【题型】解答题　【知识点】函数　【难度】easy
如图，在平面直角坐标系$xOy$中，直线$l$上有一点$A(3,2)$，将点$A$先向左平移3个单位，再向下平移4个单位得到点$B$，点$B$恰好在直线$l$上.

(1)写出点$B$的坐标，并求出直线$l$的表达式；

(2)如果点$C$在$y$轴上，且$\angle ABC=\angle ACB$，求点$C$的坐标．
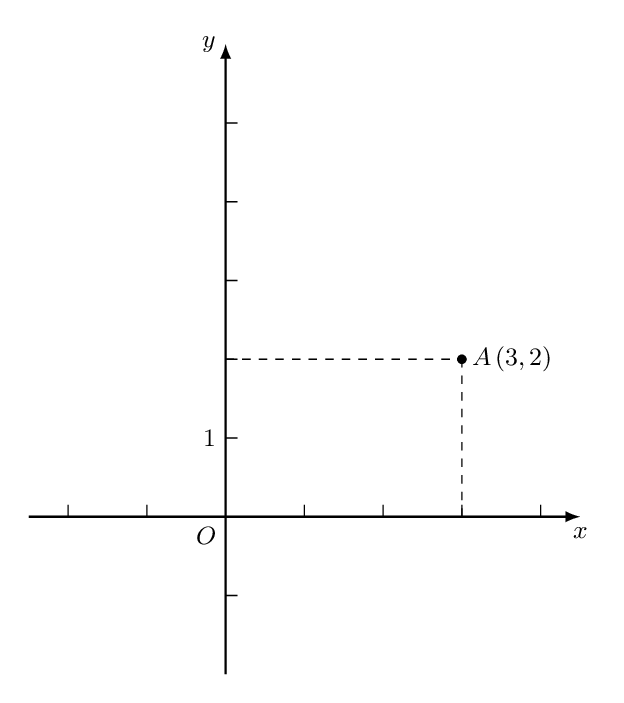
【解答】
【答案】(1)$B(0,-2)$，$y=\frac{4}{3}x-2$

(2)$C(0,6)$

【知识点】三线合一、写出直角坐标系中点的坐标、求点沿$x$轴、$y$轴平移后的坐标、求一次函数解析式

【分析】(1)根据平移的性质即可得到点$B$的坐标，根据$A$、$B$两点的坐标，利用待定系数法即可求出直线$l$的表达式；

(2)根据等腰三角形的性质，得到$BO=CO$，根据点$O$的坐标和$BO$的长度，即可求出点$C$的坐标．

【详解】（1）解：设$B(m,n)$

$\because A(3,2)$，且点$A$先向左平移$3$个单位，再向下平移$4$个单位得到点$B$，

$\therefore m=3-3=0$，$n=2-4=-2$，

$\therefore B(0,-2)$．

设直线$l$的表达式为：$y=kx+b$，

$\because A(3,2)$，$B(0,-2)$在直线$l$上，

$\therefore \begin{cases} 2=3k+b \\ -2=b \end{cases}$，

解方程组得：$k=\frac{4}{3},\ b=-2$，

故直线$l$的表达式为：$y=\frac{4}{3}x-2$；

（2）解：如下图所示，过点$A$作$AO\perp y$轴，垂足为$O$，

$\because B(0,-2)$在$y$轴上，点$C$在$y$轴上，$AO\perp y$轴，

$\therefore AO\perp BC$，$O(0,2)$，

$\because \angle ABC=\angle ACB$，

$\therefore AC=AB$，

$\therefore BO=CO$，

$\because B(0,-2)$，$O(0,2)$，

$\therefore BO=4$，

$\therefore C(0,6)$．

[点晴]本题考查直角坐标系中的点坐标、点的平移、一次函数的解析式和等腰三角形的性质，解题的关键是根据平移的性质求出点$B$的坐标。
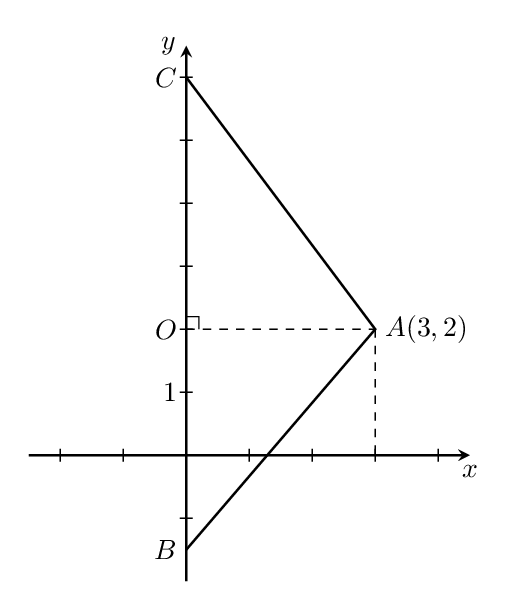